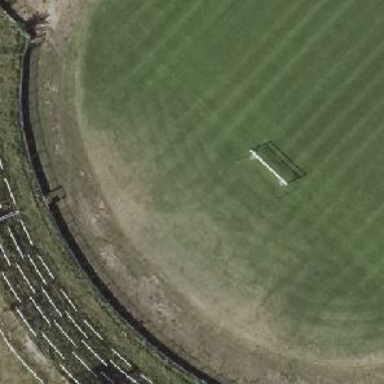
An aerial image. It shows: Bleachers on leisure land.